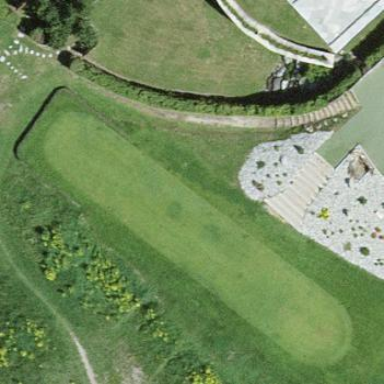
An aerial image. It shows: Golf tee.